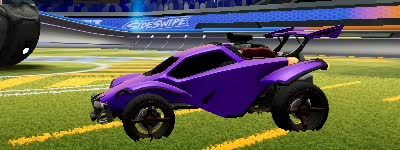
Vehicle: octane